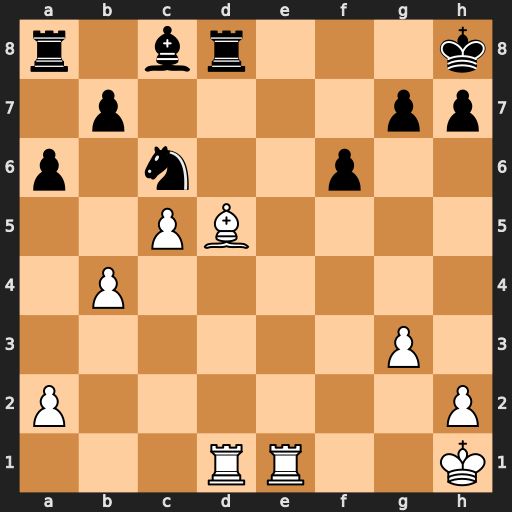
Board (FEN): r1br3k/1p4pp/p1n2p2/2PB4/1P6/6P1/P6P/3RR2K
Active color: w
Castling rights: -
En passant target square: -
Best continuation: Bxc6